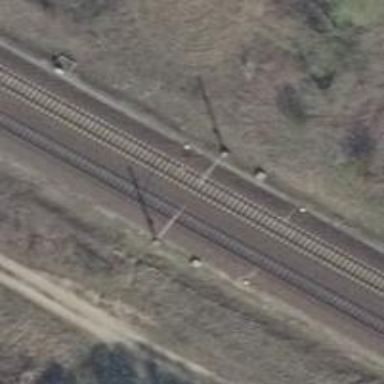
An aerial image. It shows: Milestone along the railway track with catenary mast.